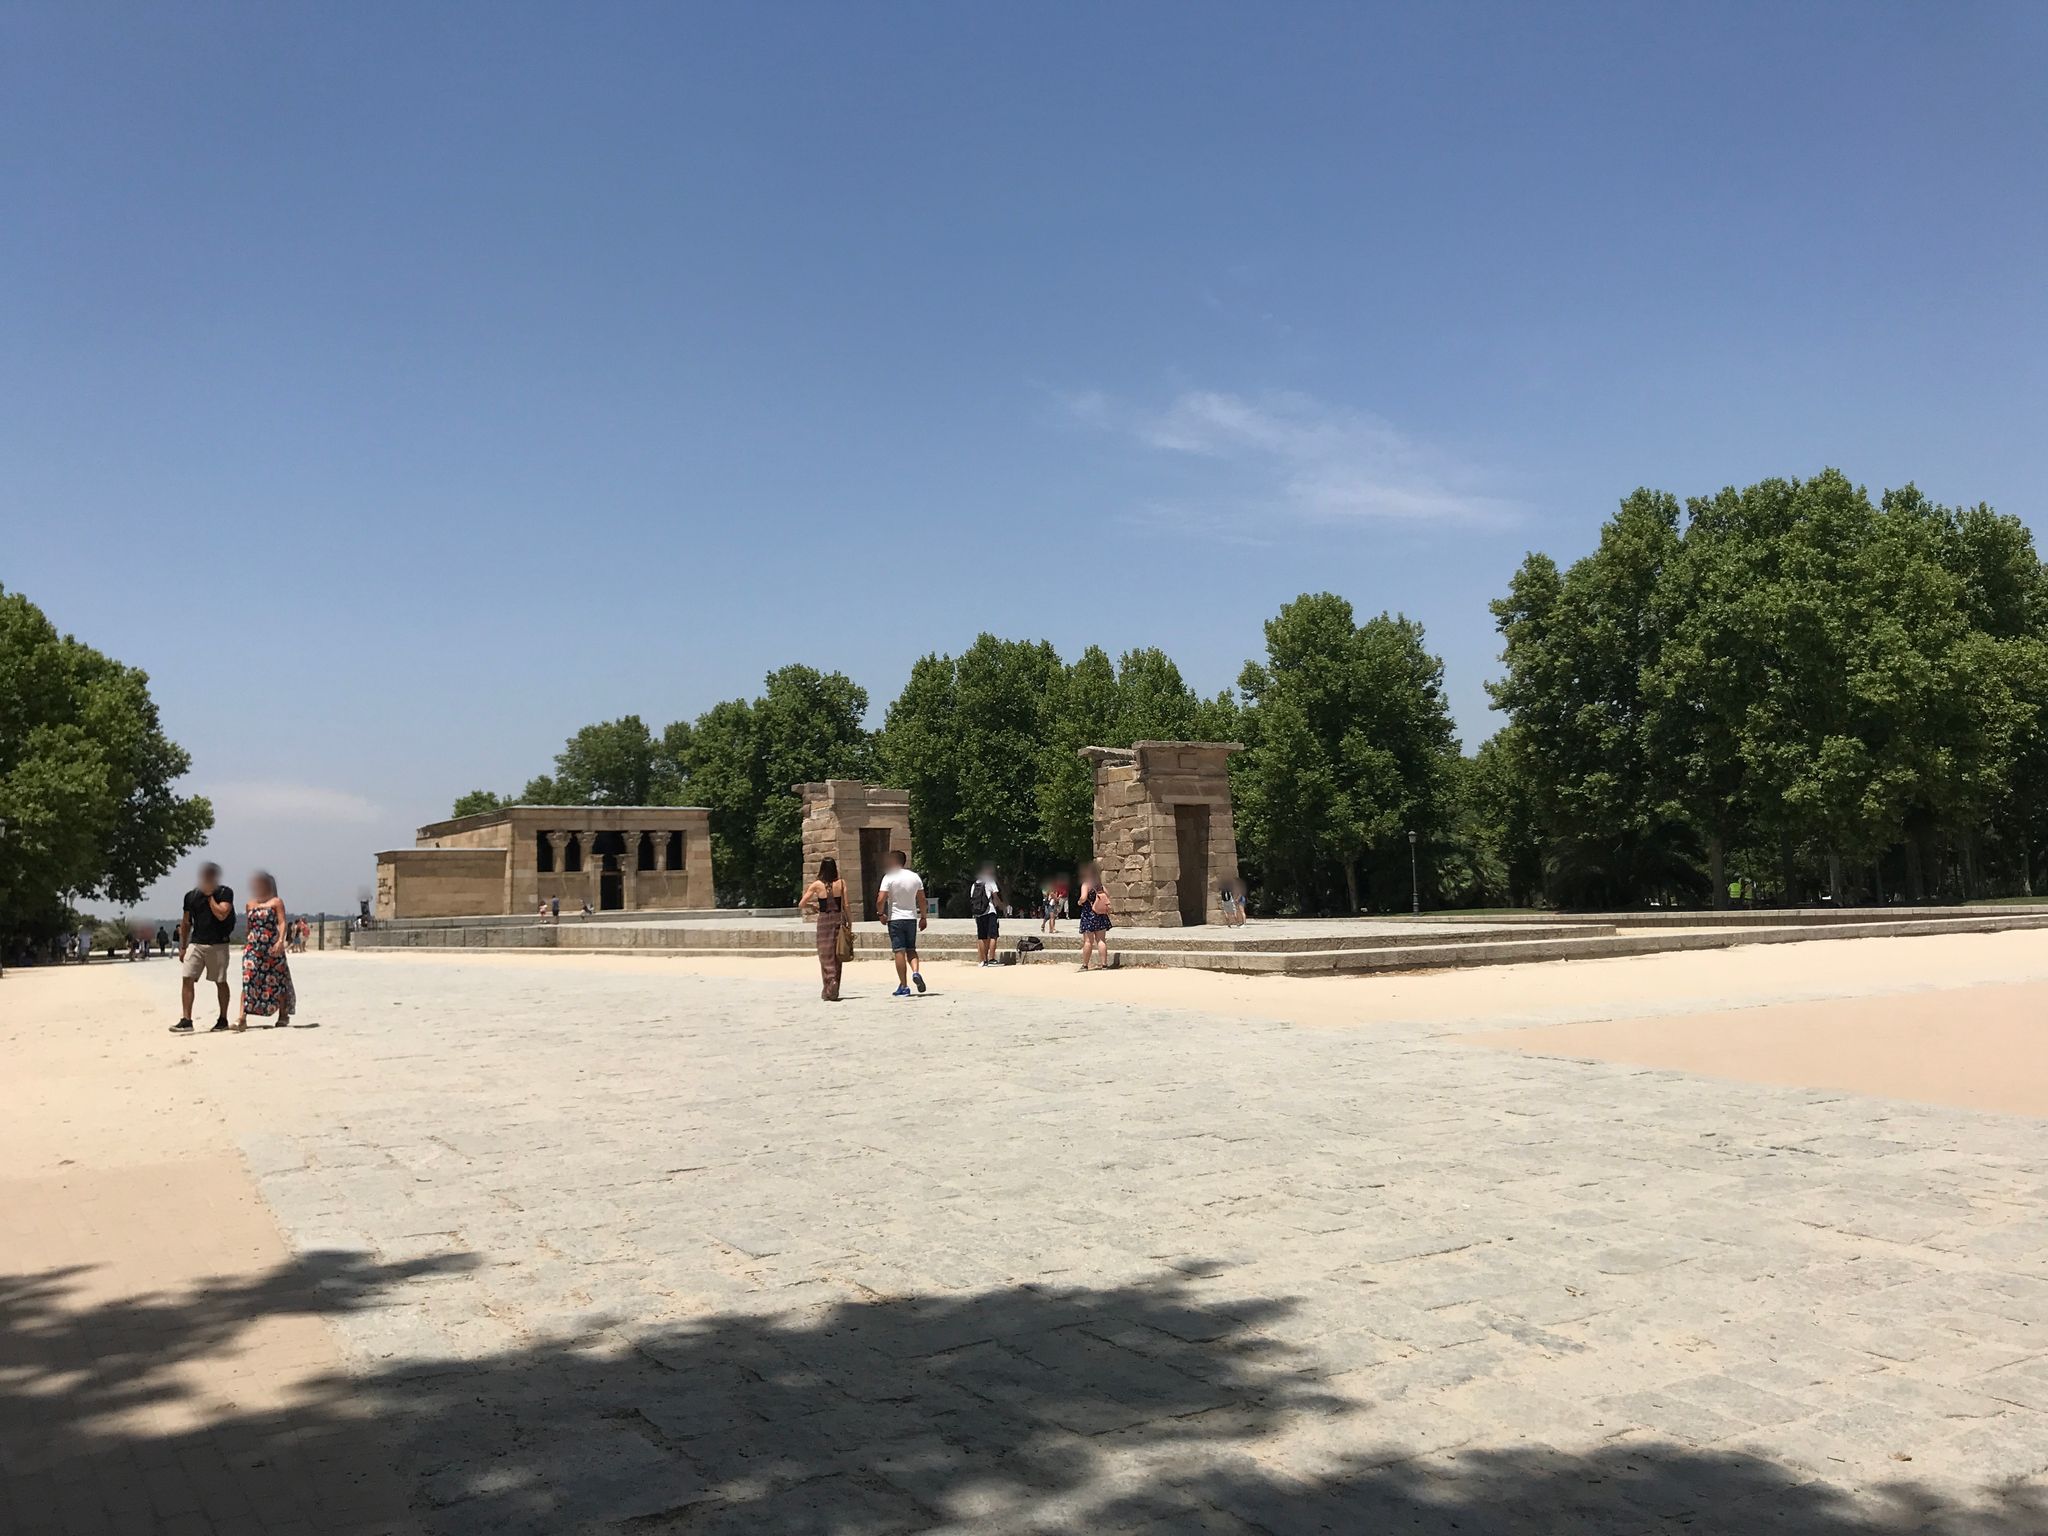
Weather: clear
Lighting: day
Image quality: good
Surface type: walking surface
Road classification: steps, footway
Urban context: urban centre
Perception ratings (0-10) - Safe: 6.13, Lively: 7.63, Beautiful: 6.48, Boring: 8.02, Depressing: 2.45, Wealthy: 3.4